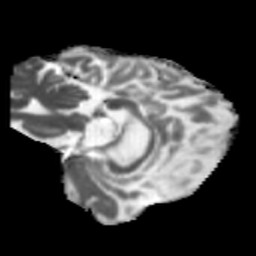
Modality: MD
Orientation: sagittal
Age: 63
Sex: female
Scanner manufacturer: siemens
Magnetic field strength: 3 T
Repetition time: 5.47 s
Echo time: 0.0854 s